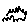
Label: zigzag